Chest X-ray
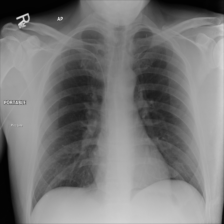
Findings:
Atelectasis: negative
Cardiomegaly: negative
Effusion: negative
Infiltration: negative
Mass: negative
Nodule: negative
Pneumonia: negative
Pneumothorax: negative
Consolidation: negative
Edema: negative
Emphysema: negative
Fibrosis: negative
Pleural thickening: negative
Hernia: negative